Question: So I am trying to get the mean/sum of cyclists on different bikeways when there is rainfall.
table of bikeways and the conditions

How would I try and get the mean of each column of bikeways when rainfall > 1?
Thanks
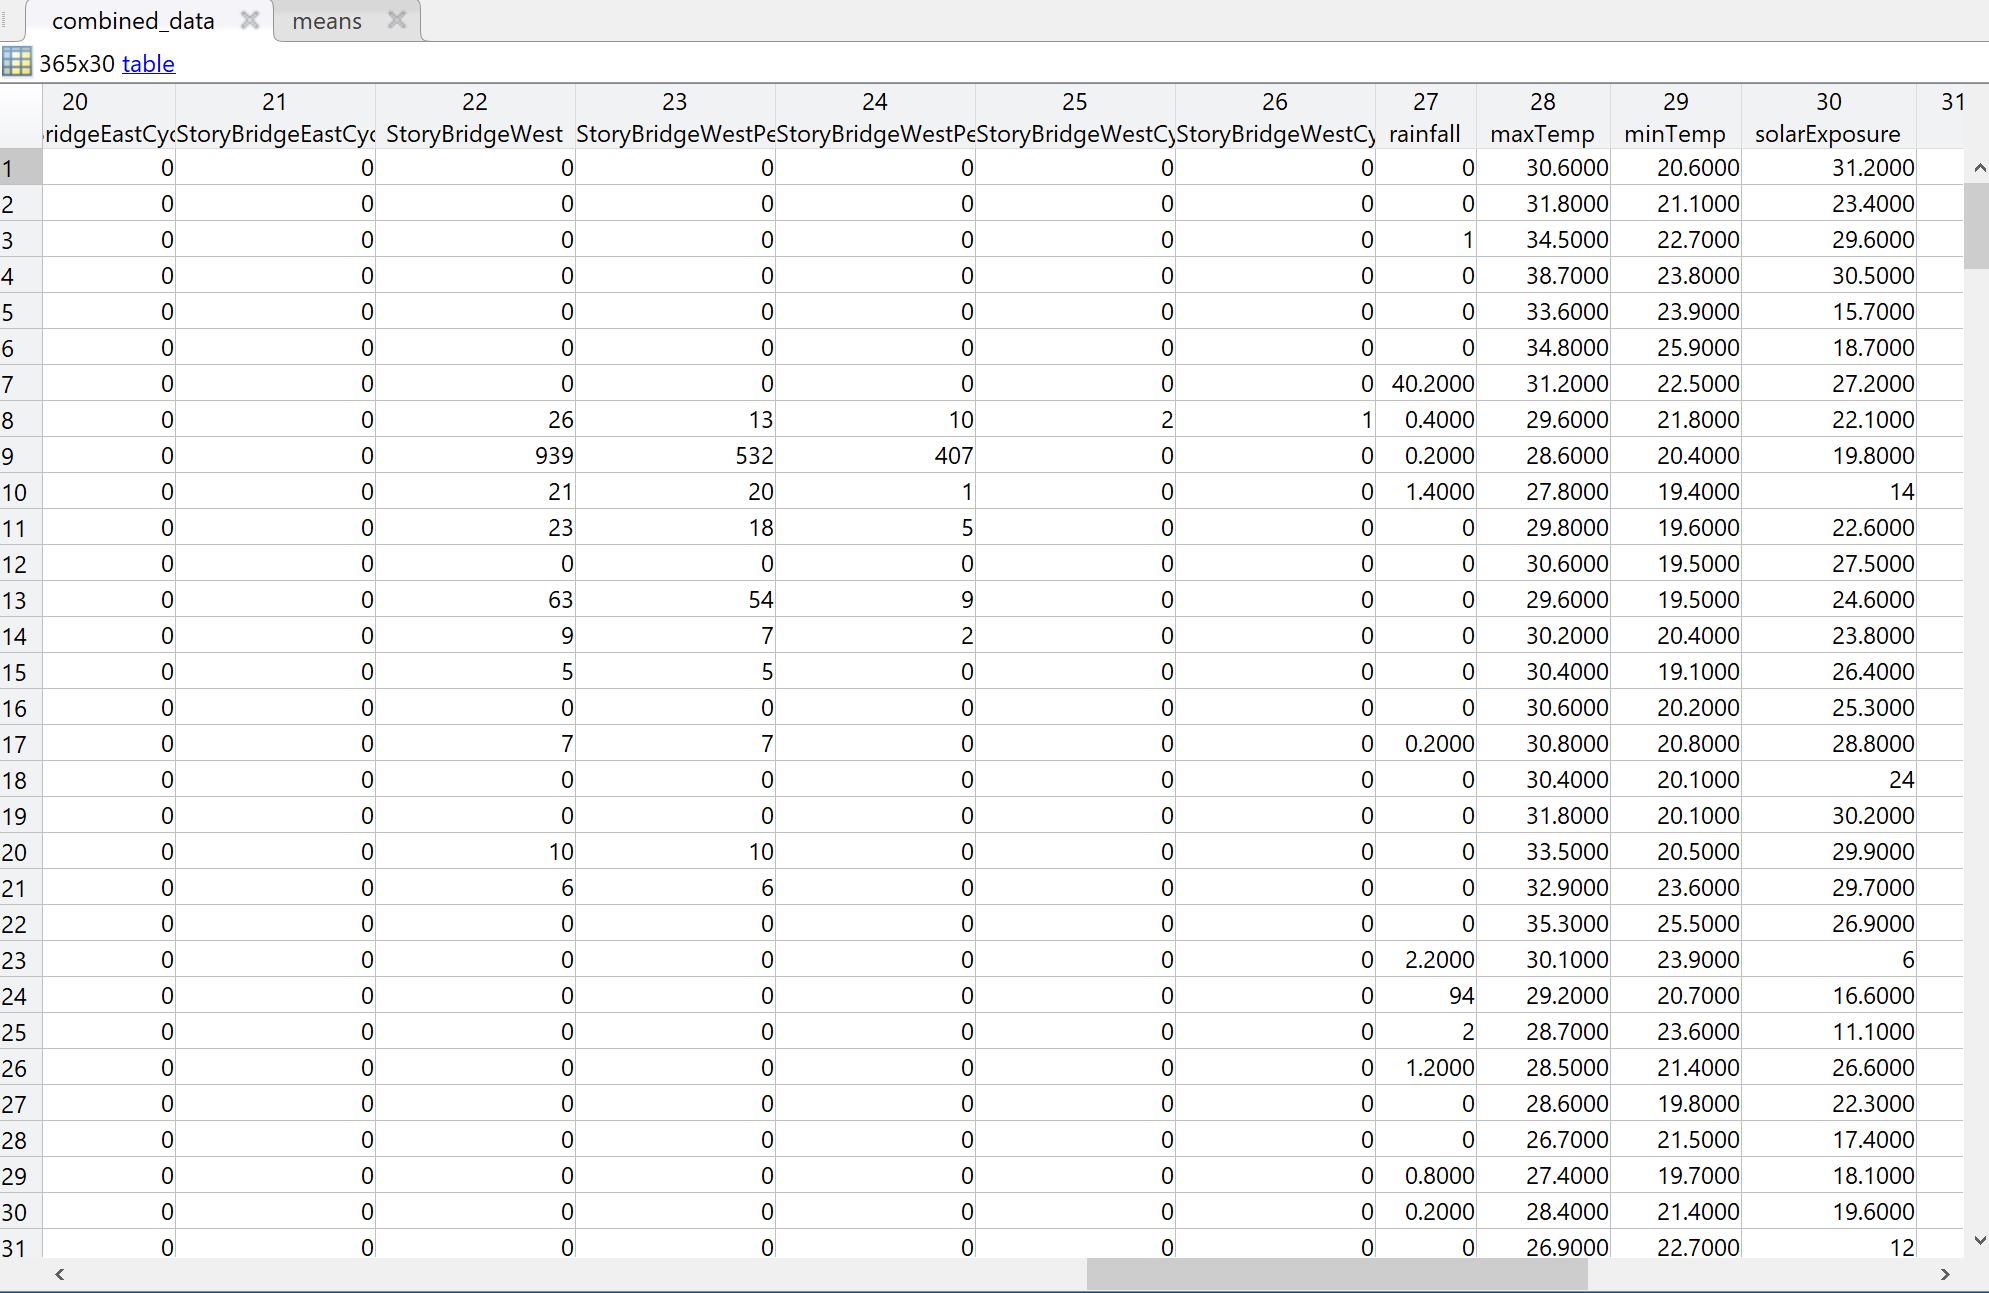
Answer: The documentation for <URL> is very helpful for this. For a given column/variable 'var', you can get the mean when the rainfall is greater than 1 like so:
'''
meanValue = mean(combined_data.var(combined_data.rainfall > 1));
'''
If you'd like to compute the means for a number of columns at once, such as for the first 26 columns, you can do this:
'''
meanValues = mean(combined_data{combined_data.rainfall > 1, 1:26});
'''
And 'meanValues' will be a 1-by-26 row vector of mean values for each column.